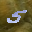
Label: 5